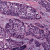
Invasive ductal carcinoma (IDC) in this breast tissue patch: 0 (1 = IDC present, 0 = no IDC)